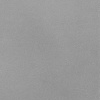
Atmospheric dust classification: dusty